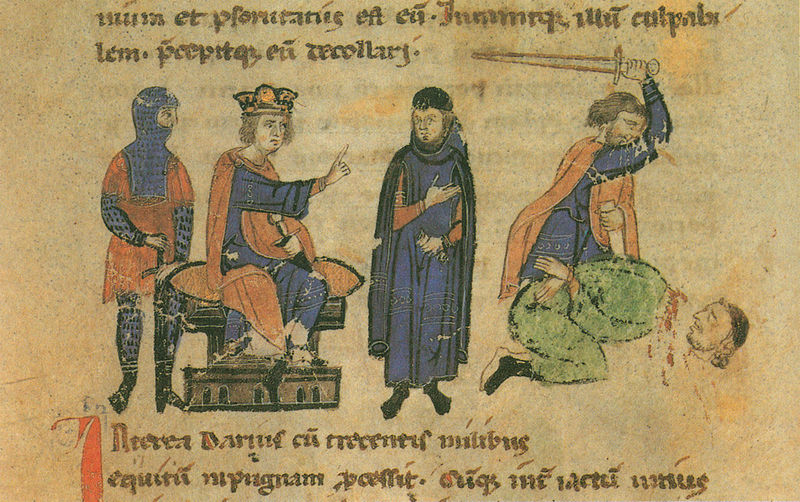
Titel: Alexanderroman
Institution: Leipzig, Stadtbibliothek
Schlagwörter: blau, kopf, umhang, grün, finger, geste, männer, schwarz, rot, bart, gericht, kappe, richter, enthauptung, henker, hinrichtung, köpfen, mord, stehen, tot, geistlicher, mantel, krone, kissen, könig, thron, blut, buch, schwert, text, strafe, waffe, herrscher, ritter, mittelalter, mönch, opfer, töten, gefangener, miniatur, handschrift, latein, urteil, buchmalerei, blutig, grausam, thronend, kettenhemd, enthaupten, tötung, rechtsprechung, ermahnen, rotr, 4 personen, mahnend